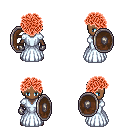
a pixel art fantasy rpg character, female body template, human, dark skin, underdress, gold greaves, red curly afro hairstyle, metal gloves, maroon shoes, shield, four views (front, back, left, right), 2x2 character sprite sheet, small pixel art, hard edges, no anti-aliasing